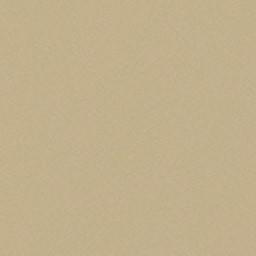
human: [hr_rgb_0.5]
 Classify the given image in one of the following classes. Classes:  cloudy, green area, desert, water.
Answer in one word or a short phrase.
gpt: desert